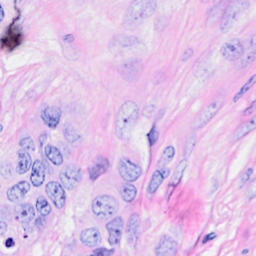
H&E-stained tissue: Breast